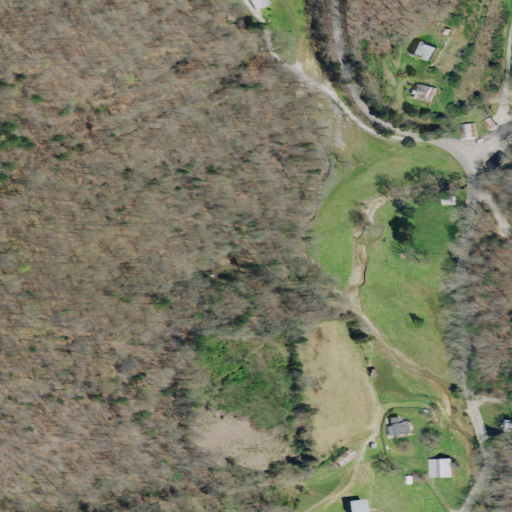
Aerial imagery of valley in Tennessee named Johnson Hollow containing deciduous forest, pasture, open development, low intensity development, and medium intensity development